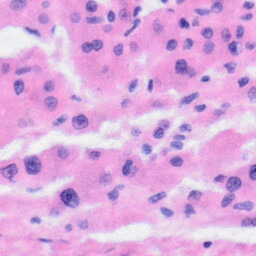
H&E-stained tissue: Liver